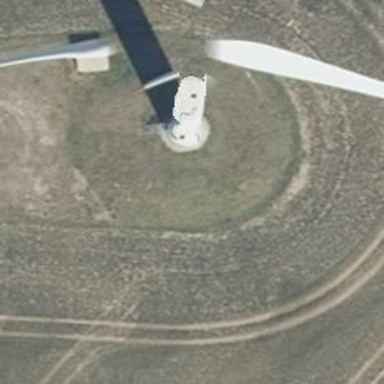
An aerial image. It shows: Wind generator using wind turbines of horizontal axis.